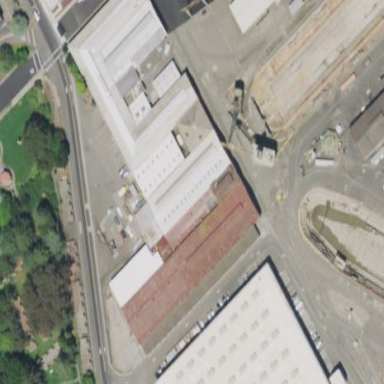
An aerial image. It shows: Industrial building.